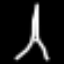
Label: The Eiffel Tower